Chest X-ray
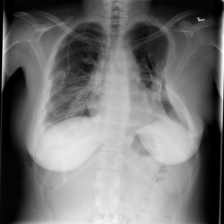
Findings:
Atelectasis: negative
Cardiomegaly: negative
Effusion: negative
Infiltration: negative
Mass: negative
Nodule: negative
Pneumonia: negative
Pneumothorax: positive
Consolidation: negative
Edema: negative
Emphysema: negative
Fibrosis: negative
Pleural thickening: negative
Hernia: negative